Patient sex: M
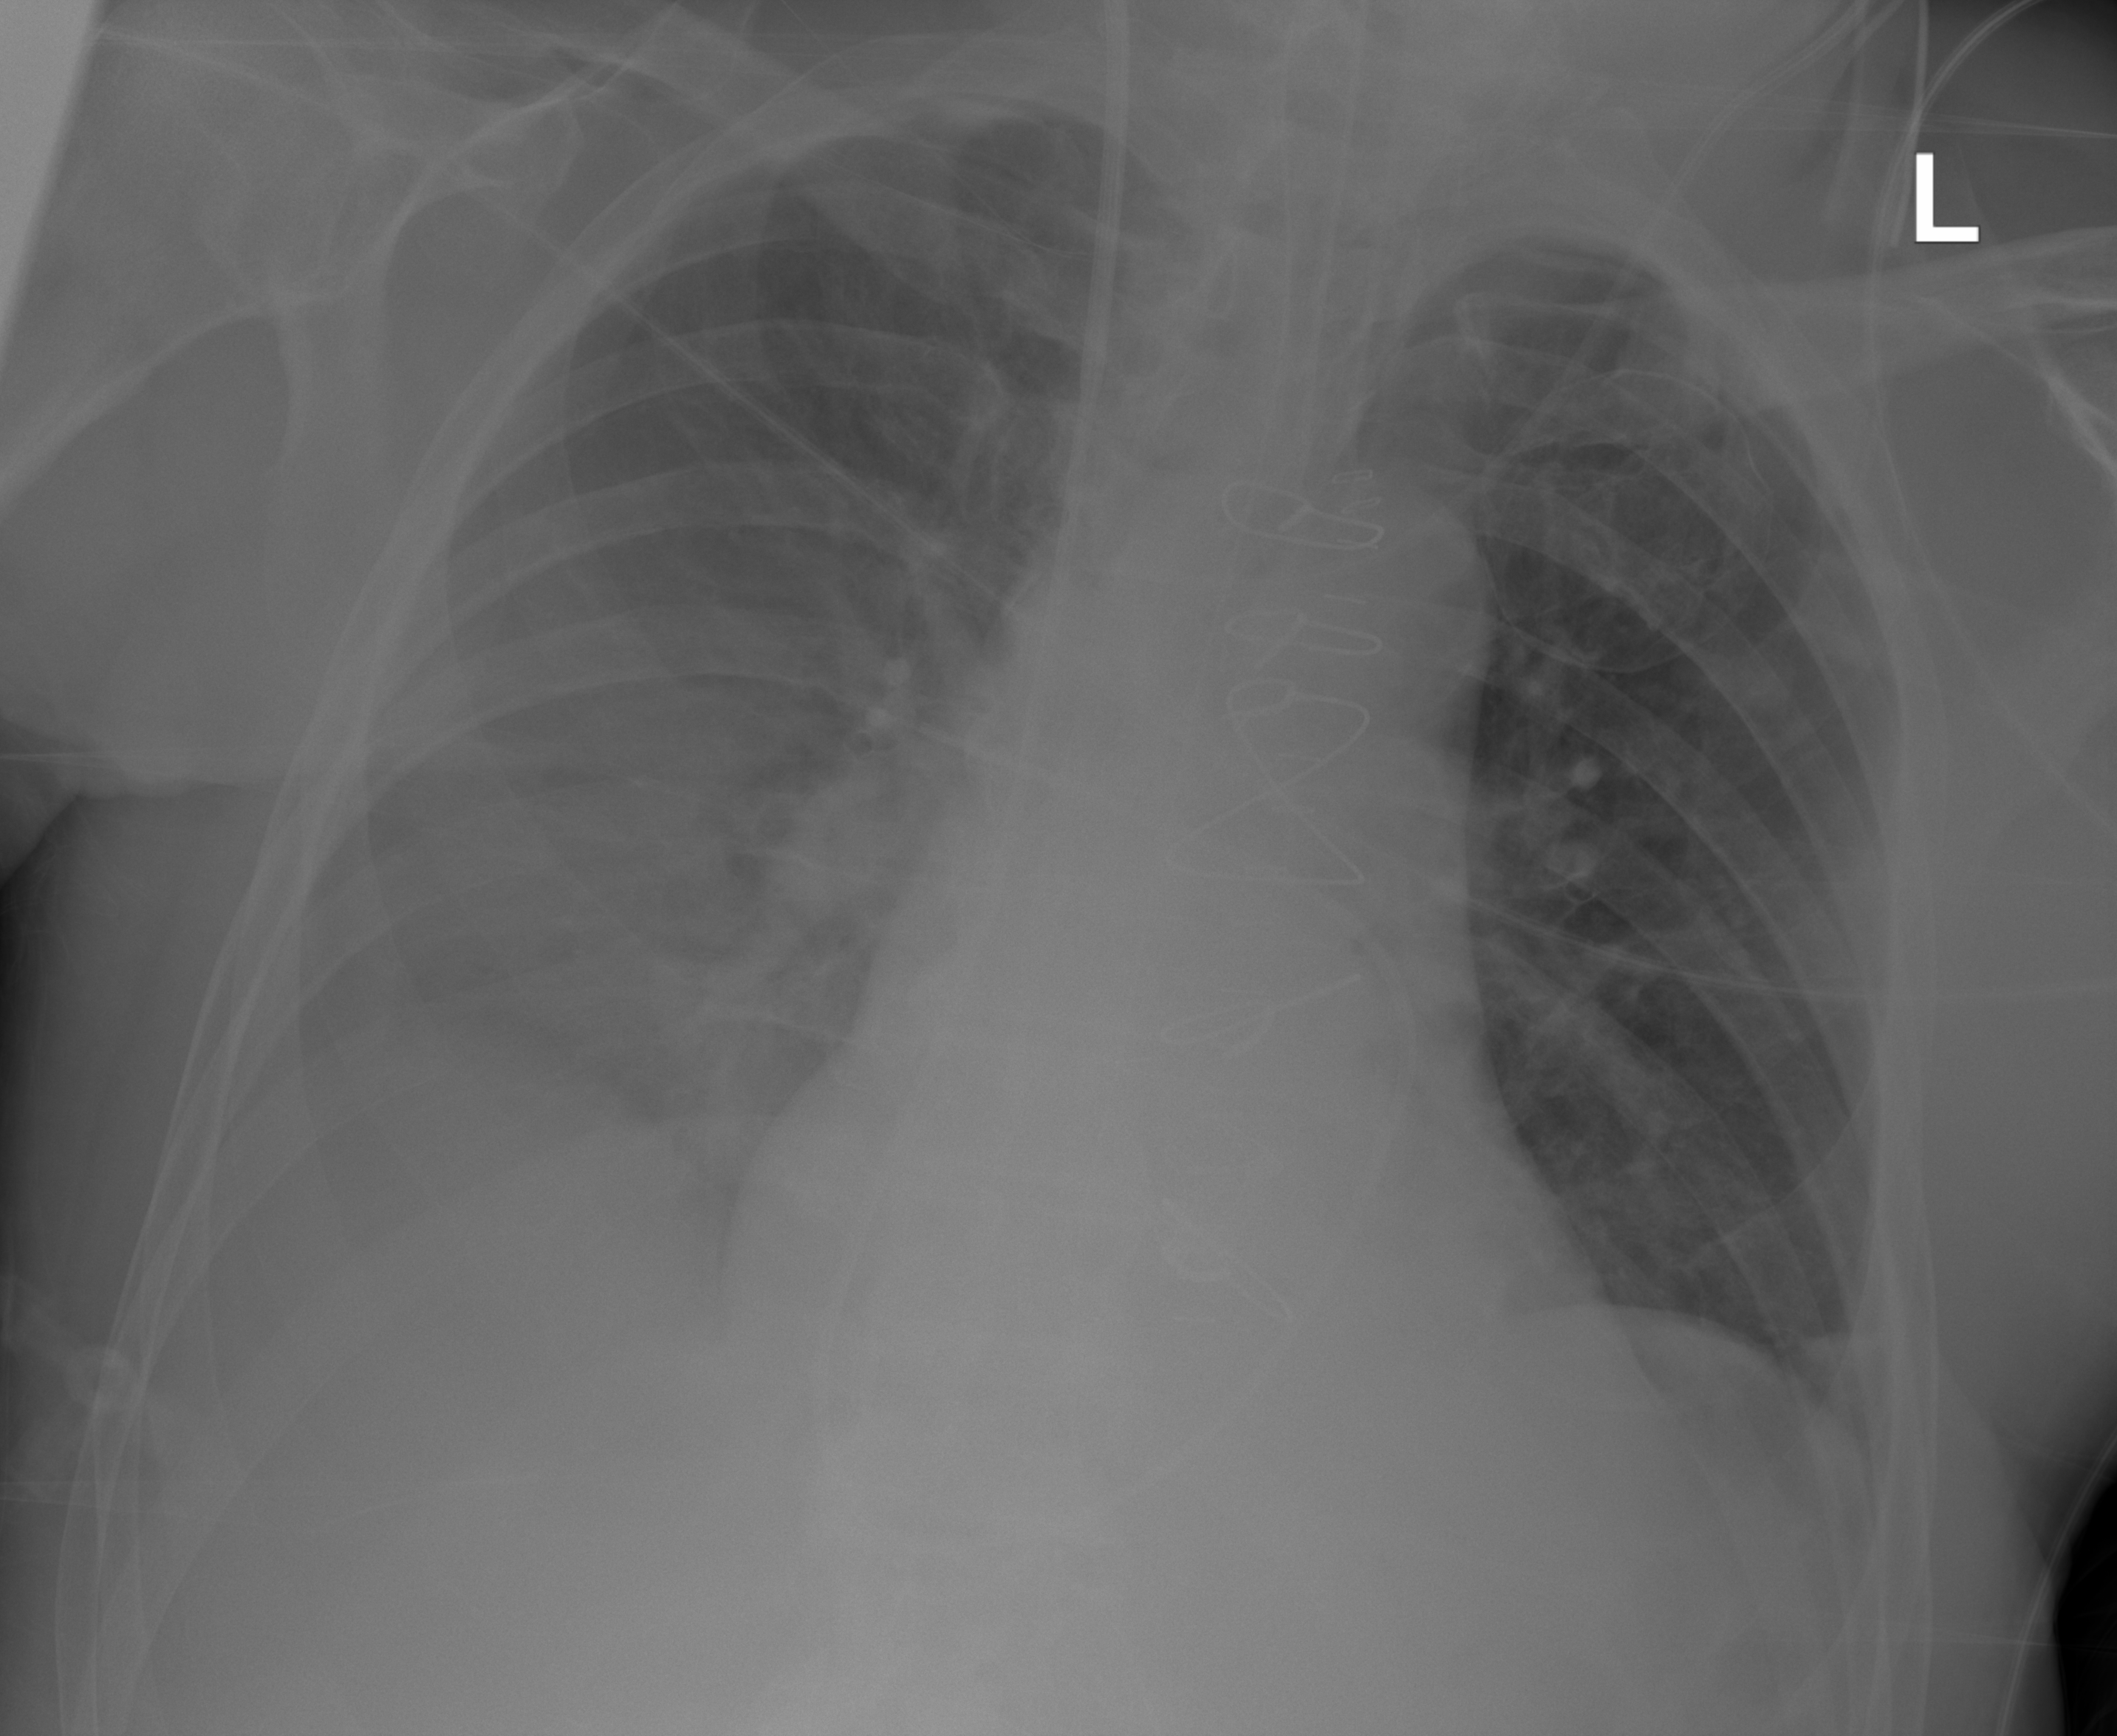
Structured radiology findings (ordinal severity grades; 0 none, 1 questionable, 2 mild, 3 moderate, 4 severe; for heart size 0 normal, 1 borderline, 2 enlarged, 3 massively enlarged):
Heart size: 1
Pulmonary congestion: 0
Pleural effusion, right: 2
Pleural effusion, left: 0
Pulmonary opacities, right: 0
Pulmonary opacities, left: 0
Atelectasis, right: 2
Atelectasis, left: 2